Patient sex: F
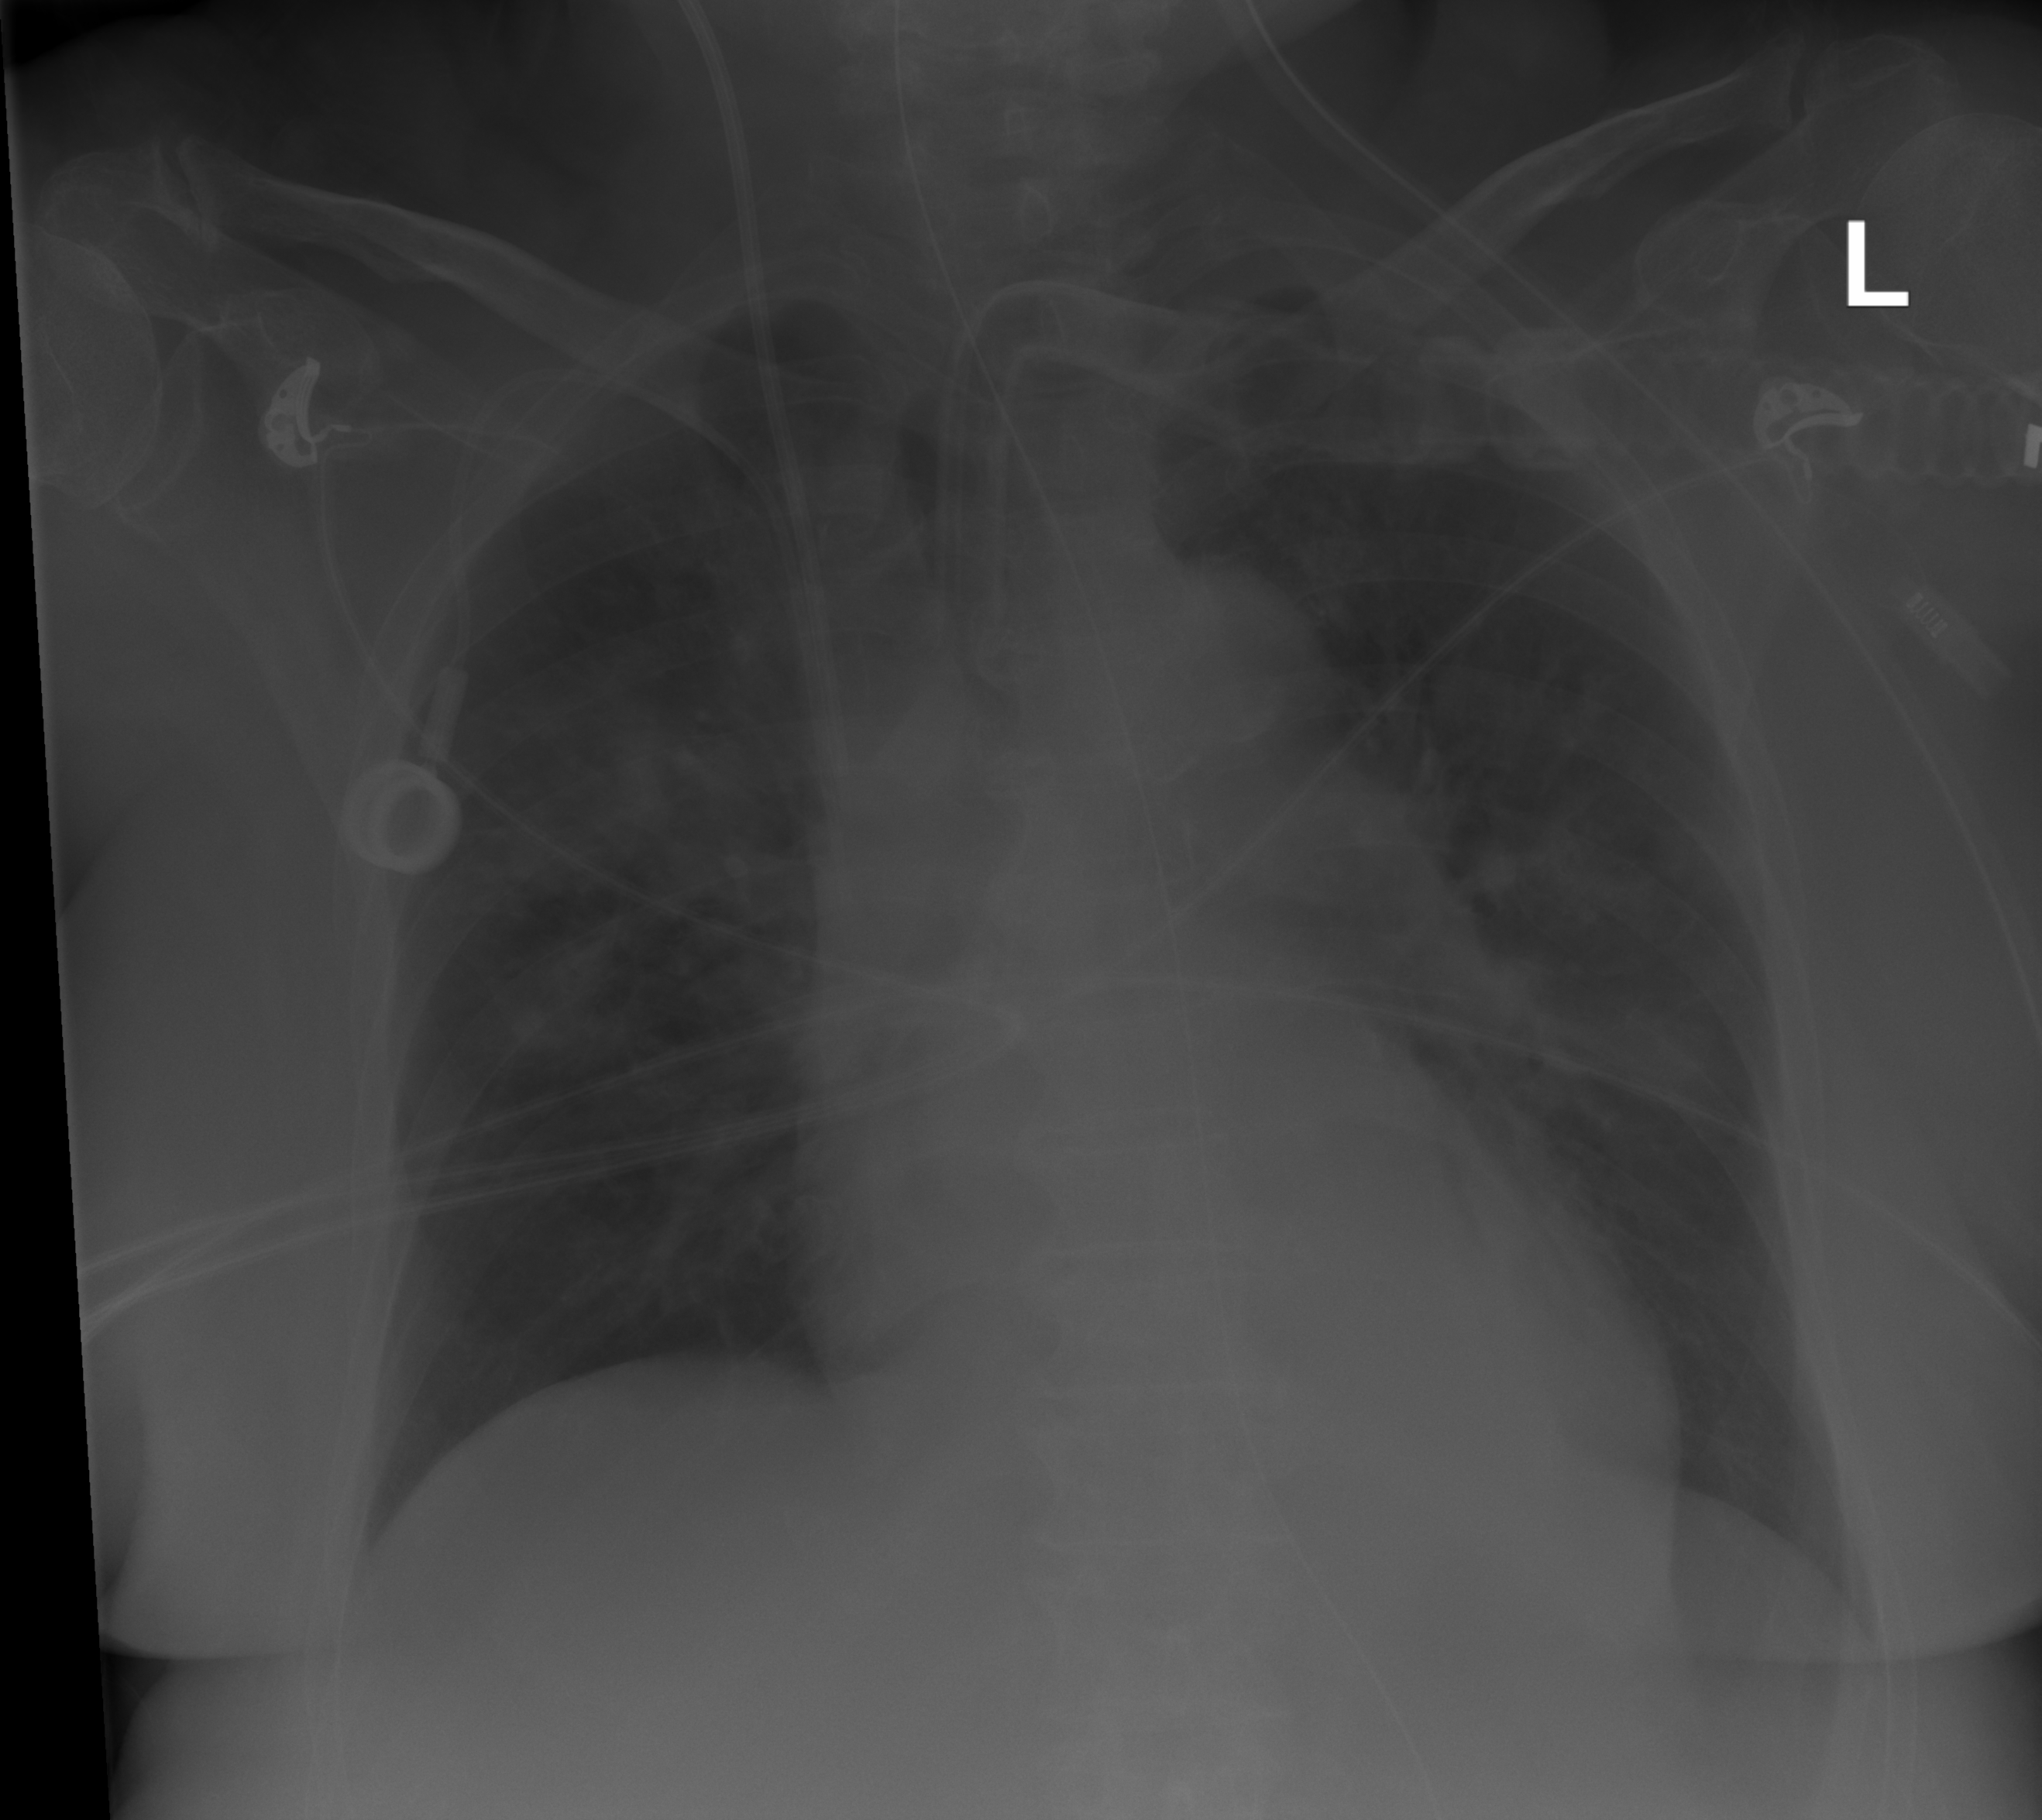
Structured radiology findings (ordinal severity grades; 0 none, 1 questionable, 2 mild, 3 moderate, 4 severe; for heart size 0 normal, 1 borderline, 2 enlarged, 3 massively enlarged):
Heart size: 1
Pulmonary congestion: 0
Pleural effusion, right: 0
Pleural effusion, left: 0
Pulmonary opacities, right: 1
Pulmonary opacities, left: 1
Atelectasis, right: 0
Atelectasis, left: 0